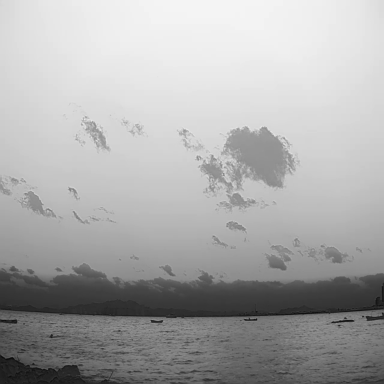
There are four bulk_carriers in the infrared image.